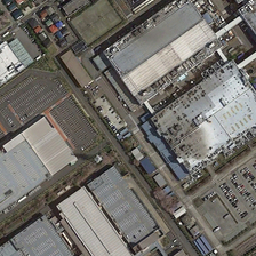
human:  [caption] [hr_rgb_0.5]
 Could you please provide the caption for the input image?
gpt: The factory has several parking lots, one of which is full of cars.

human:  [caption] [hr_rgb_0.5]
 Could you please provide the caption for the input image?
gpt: an alley separates the industrial which contains grey workshops and a parking lot .

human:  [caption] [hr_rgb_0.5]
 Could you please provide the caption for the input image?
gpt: The factory has several parking lots one of which is full of cars.

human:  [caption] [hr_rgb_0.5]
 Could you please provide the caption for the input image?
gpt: several parking lots are settled in this prosperous industrial area .

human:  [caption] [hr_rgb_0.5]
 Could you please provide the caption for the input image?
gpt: many gray industrial buildings with several parking lots are in a factory .